Question: '''
import plotly.express as px
px.box(df, x="people_num")
'''

I can hover the mouse to show the value.
However, I want annotation always on because I am going to export into PNG to put into my report. Median, q1, q3, fences, ...
How can I show the value ?
: plotly.express cannot make annotation always show out-of-the-box (no True/False flag to turn on-off) . You should add annotated yourself.
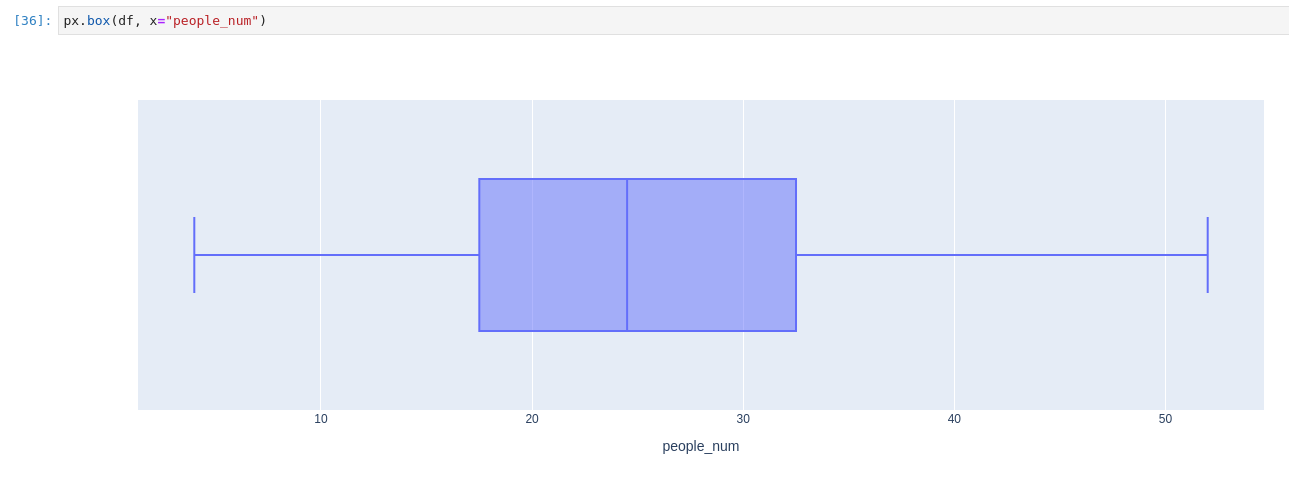
Answer: I don't believe there is a way to do this in Plotly. You will need to recalculate these values (as I could not figure out a way to access them from the 'fig' object), and then add them using annotations. A zip function can consolidate the code a bit.
NOTE: <URL>' in the code block below.
'''
import pandas as pd
import plotly.express as px
## create some random data that looks similar
df = pd.DataFrame({'people_num':[2,10,15,16,18,20,25,26,26,27,35,36,37,52]})
fig = px.box(df, x="people_num")
## loop through the values you want to label and add them as annotations
for x in zip(["min","q1","med","q3","max"],df.quantile([0,0.25,0.5,0.75,1]).iloc[:,0].values):
fig.add_annotation(
x=x[1],
y=0.3,
text=x[0] + ":" + str(x[1]),
showarrow=False
)
fig.show()
'''
<URL>